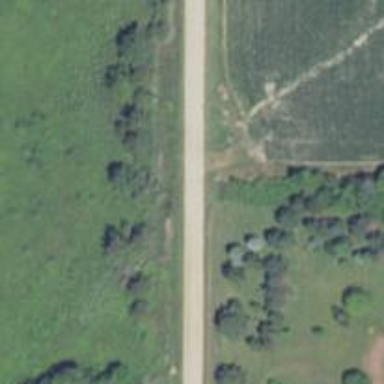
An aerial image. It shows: Unclassified road.